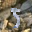
Label: 5